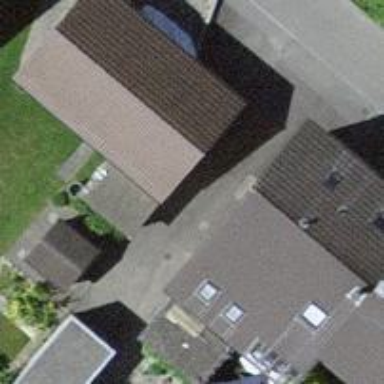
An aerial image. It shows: Garage.